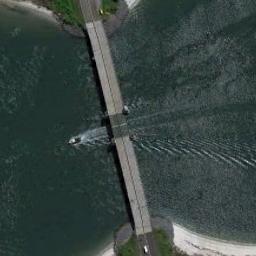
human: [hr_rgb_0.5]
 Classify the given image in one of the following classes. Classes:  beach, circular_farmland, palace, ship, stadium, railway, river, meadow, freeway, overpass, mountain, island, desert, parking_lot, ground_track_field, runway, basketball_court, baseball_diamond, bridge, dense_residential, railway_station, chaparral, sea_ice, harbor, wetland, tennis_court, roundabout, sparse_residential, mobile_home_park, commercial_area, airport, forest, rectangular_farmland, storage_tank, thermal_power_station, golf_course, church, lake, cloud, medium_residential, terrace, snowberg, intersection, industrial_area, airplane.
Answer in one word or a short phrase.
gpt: bridge